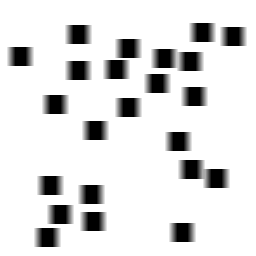
Squares: 23
Triangles: 0
Stars: 0
Total shapes: 23